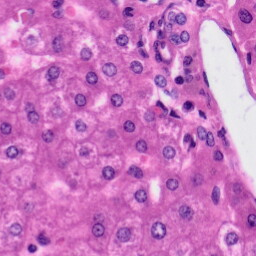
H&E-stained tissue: Liver